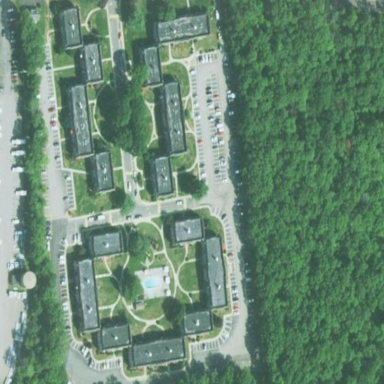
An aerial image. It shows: Condominium within residential area.